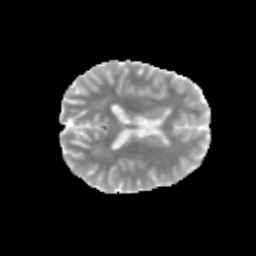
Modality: MD
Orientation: axial
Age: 12
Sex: female
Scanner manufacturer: siemens
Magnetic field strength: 3 T
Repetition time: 3.8 s
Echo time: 0.07 s